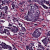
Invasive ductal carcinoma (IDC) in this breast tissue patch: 1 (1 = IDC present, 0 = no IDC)